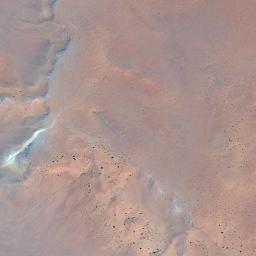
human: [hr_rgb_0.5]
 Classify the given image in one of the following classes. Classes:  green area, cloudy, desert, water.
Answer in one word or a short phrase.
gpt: desert